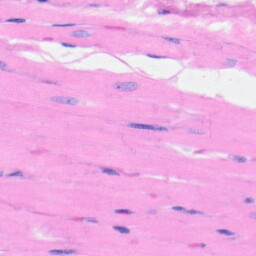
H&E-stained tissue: Heart